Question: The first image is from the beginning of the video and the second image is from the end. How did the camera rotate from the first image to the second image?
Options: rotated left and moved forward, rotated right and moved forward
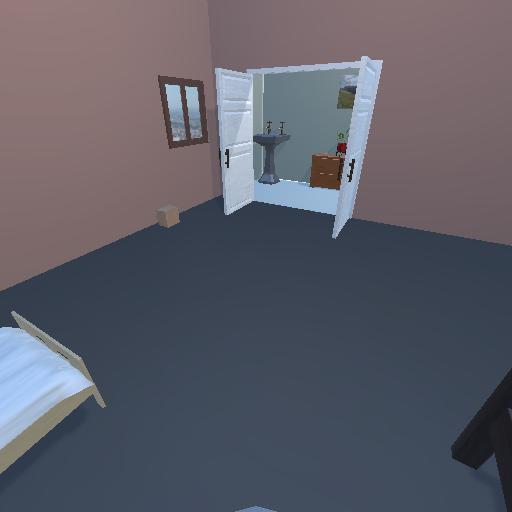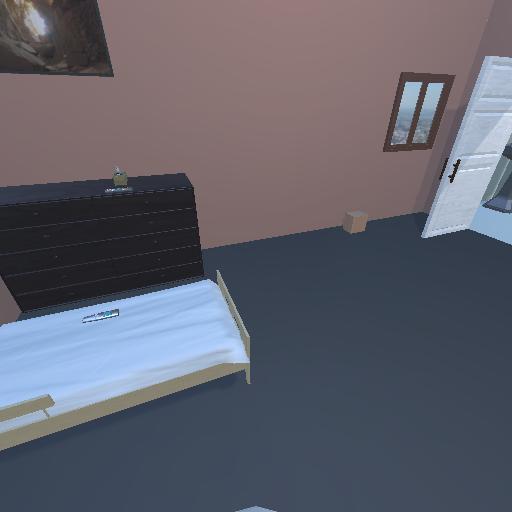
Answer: rotated left and moved forward